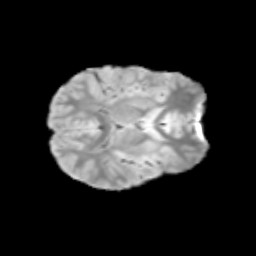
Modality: T2w
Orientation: axial
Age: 9
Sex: male
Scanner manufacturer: siemens
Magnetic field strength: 3 T
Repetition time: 3.8 s
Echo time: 0.07 s